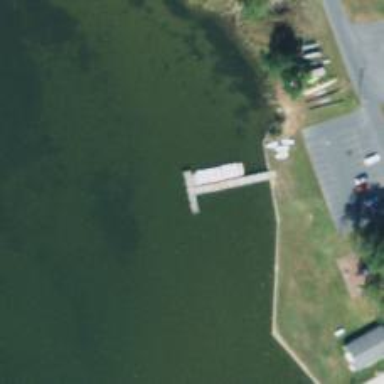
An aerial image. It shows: Man-made pier.